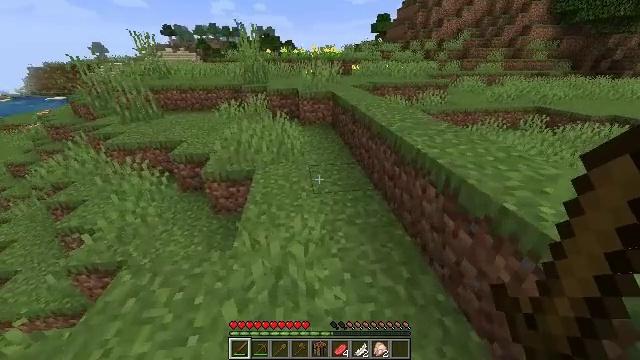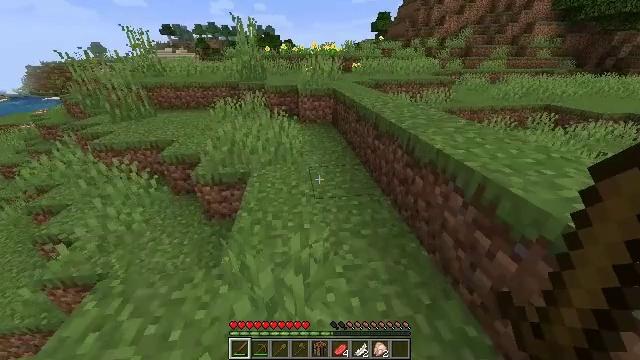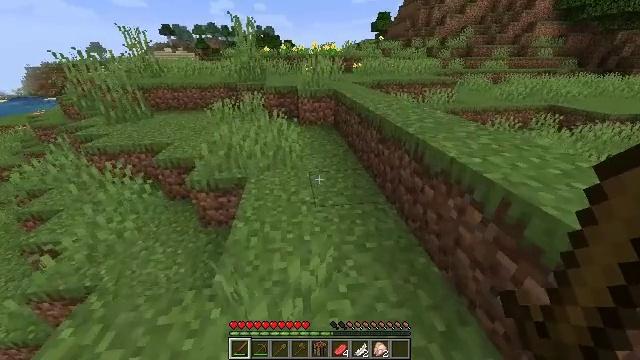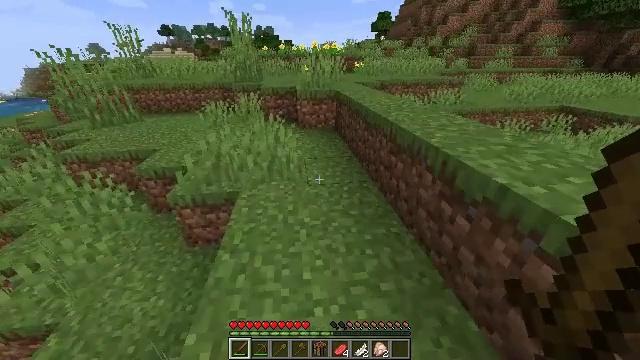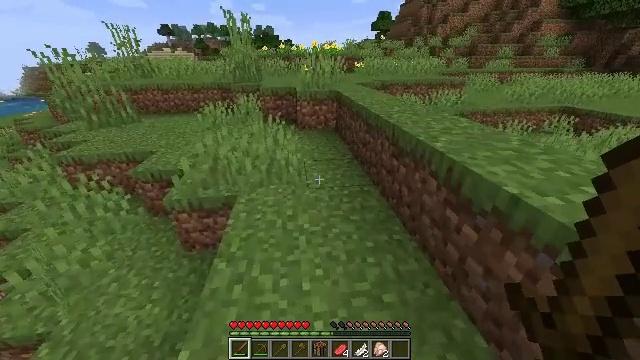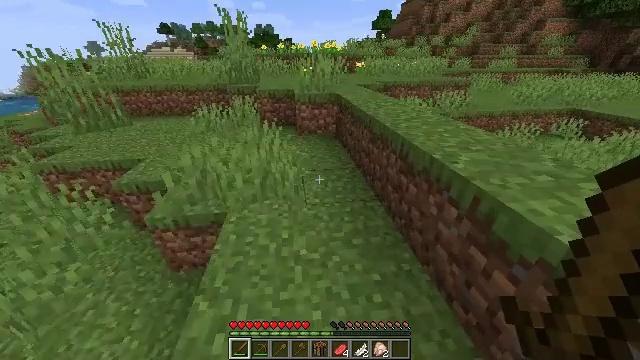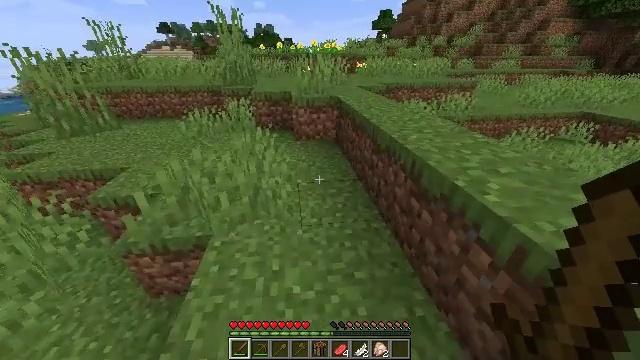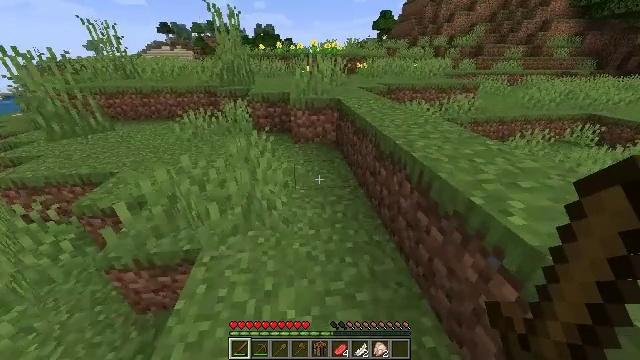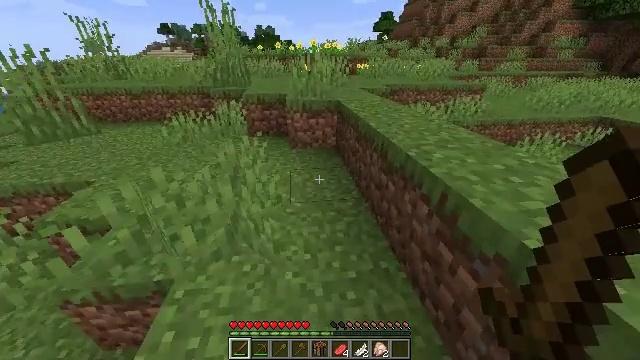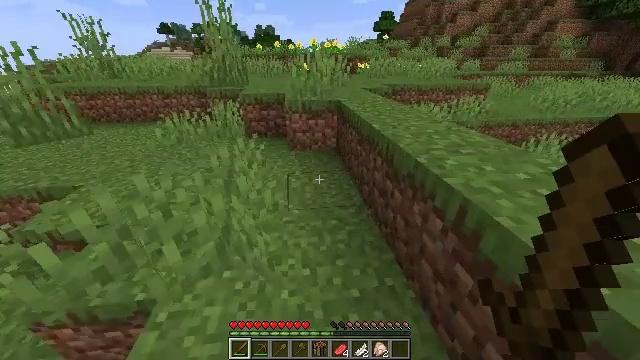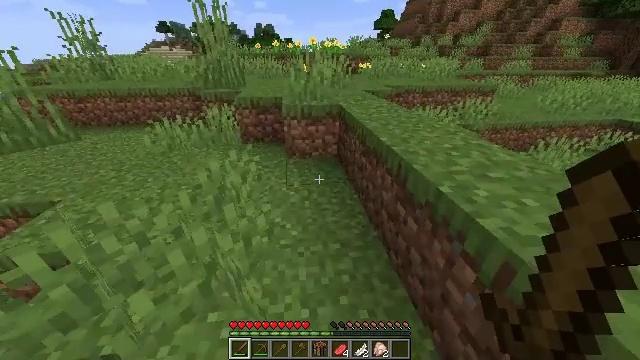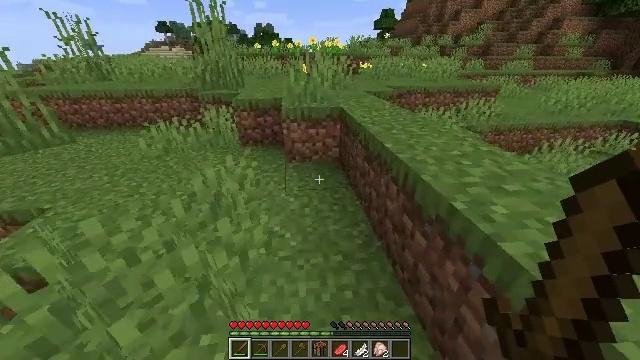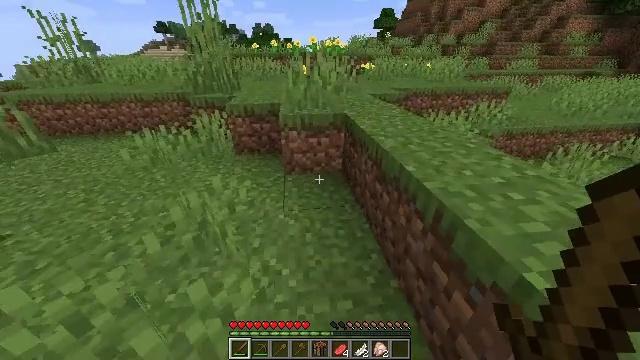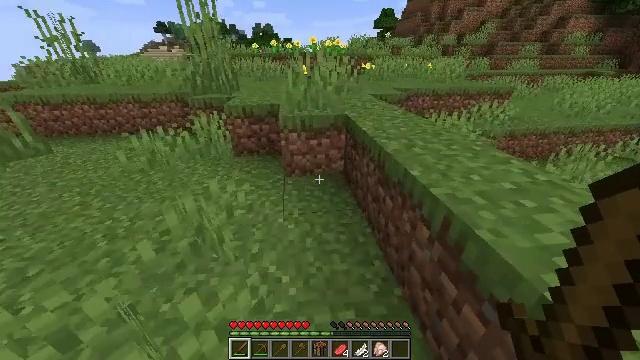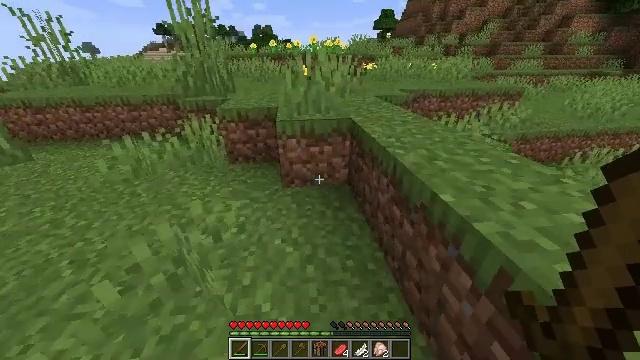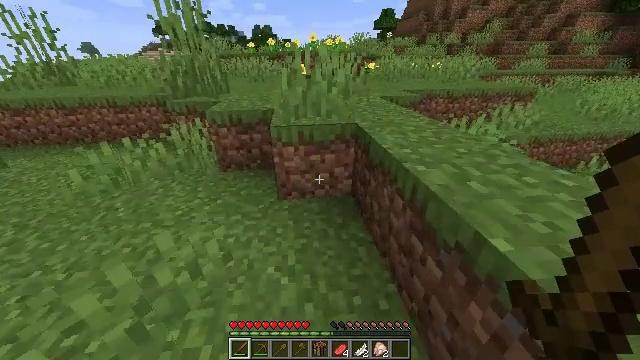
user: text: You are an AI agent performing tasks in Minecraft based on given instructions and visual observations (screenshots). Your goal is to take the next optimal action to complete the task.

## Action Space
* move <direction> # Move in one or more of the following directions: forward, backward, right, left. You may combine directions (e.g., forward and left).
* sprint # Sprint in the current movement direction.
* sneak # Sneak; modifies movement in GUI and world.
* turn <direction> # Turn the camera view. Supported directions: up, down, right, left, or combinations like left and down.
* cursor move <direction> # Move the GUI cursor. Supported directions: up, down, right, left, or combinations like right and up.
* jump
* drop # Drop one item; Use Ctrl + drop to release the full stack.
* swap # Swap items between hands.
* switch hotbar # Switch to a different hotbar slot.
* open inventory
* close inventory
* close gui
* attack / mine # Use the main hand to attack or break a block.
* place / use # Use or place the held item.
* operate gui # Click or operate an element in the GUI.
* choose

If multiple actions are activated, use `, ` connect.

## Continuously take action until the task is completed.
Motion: motion action
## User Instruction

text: Mine grass block from the ground.
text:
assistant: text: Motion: move forward, sprint
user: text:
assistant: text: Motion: move forward, sprint
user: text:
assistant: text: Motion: move forward, sprint
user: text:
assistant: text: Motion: move forward, sprint
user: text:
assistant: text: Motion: move forward, sprint
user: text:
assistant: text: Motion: move forward, sprint
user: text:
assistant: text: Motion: move forward, sprint
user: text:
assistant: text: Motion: move forward, sprint
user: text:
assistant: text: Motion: move forward, sprint
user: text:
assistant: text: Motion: move forward, sprint
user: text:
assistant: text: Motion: move forward, sprint
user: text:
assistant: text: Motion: move forward, sprint
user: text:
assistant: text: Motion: move forward, sprint
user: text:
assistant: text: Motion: move forward, sprint
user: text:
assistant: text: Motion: move forward, sprint
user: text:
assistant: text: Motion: move forward, sprint
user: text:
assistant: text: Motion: move forward, sprint
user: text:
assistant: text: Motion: move forward, sprint
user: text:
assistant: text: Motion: move forward, sprint
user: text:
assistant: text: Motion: move forward, sprint
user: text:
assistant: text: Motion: move forward, sprint
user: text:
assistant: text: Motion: move forward, sprint, jump
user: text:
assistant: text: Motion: move forward, sprint, jump
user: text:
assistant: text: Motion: move forward, sprint, jump
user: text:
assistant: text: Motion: move forward, sprint, jump
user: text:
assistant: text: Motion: move forward, sprint, jump
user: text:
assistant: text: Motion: move forward, sprint
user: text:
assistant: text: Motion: move forward, sprint
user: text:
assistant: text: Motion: move forward, sprint
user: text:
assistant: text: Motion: move forward, sprint